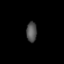
Tissue: lung
Cell type: Epithelial cells
Senescence score: 0.5442
Nuclear area (px): 202
Mean DAPI intensity: 83.515